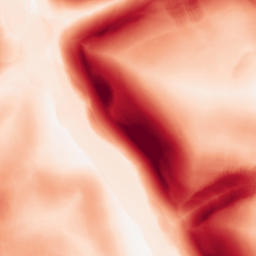
Category: morphological
Decomposition family: morphological_gradient
Decomposition parameters: size: 15
shape: disk
Upsampling method: edge_directed
Upsampling parameters: scale: 2
Upsampling scale: 2